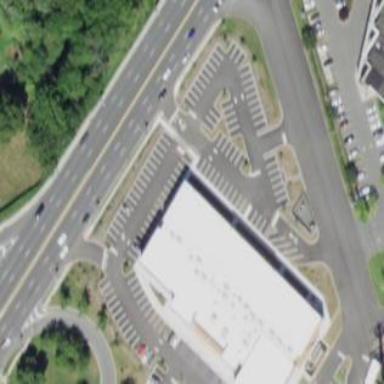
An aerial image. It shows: Retail building that includes cinema.